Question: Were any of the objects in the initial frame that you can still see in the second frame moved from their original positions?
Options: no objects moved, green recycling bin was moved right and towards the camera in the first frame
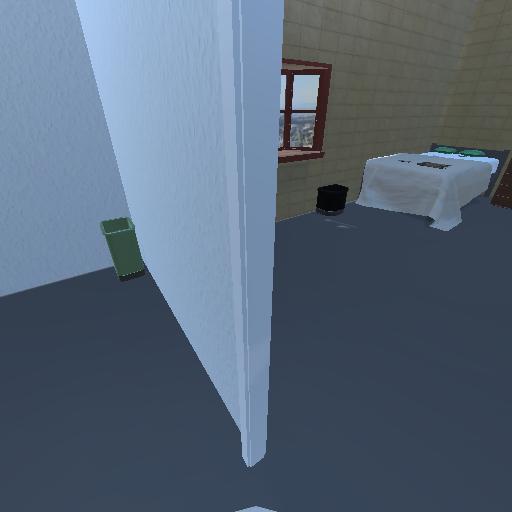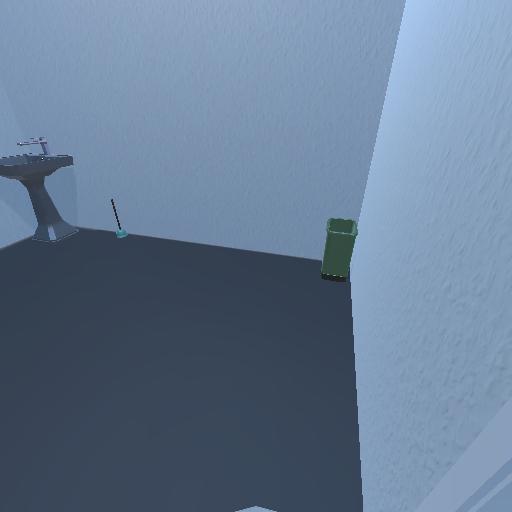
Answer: no objects moved